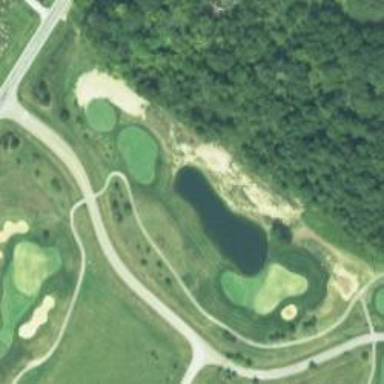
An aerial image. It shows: Sand bunker on golf course.